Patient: sex F, age 62
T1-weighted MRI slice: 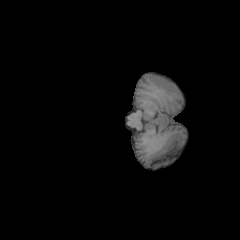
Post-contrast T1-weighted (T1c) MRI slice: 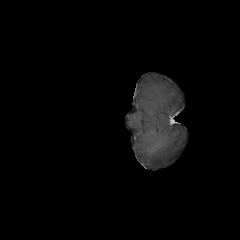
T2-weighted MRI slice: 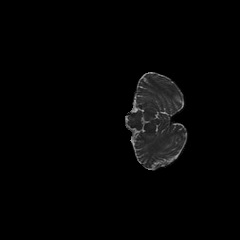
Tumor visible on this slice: no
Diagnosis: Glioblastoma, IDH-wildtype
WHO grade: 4